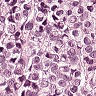
Metastatic tissue present: yes